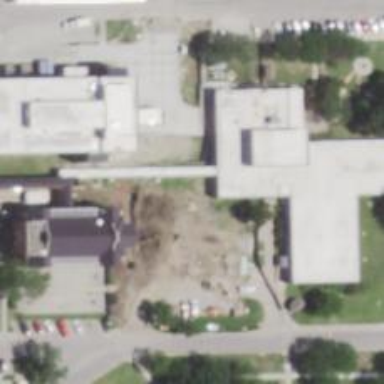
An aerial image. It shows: Public building.